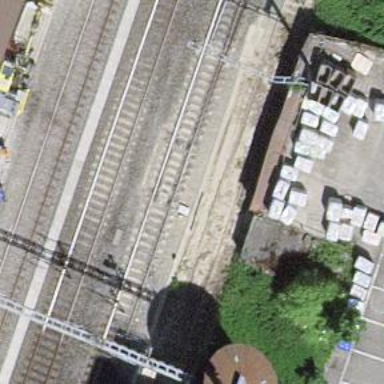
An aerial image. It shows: Railway switch.